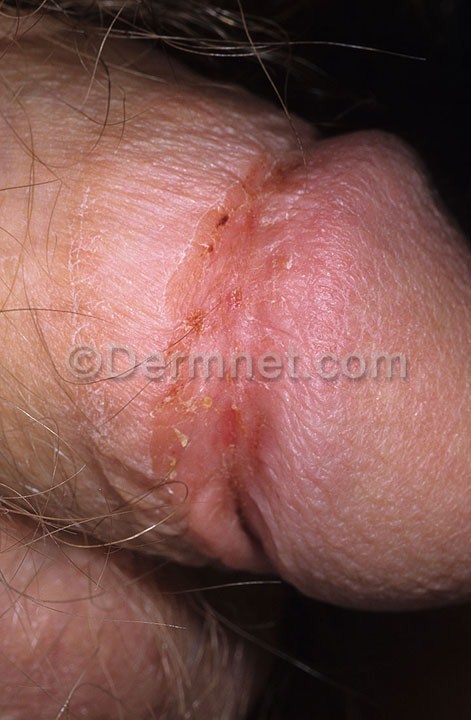
Disease: Tinea Ringworm Candidiasis and other Fungal Infections